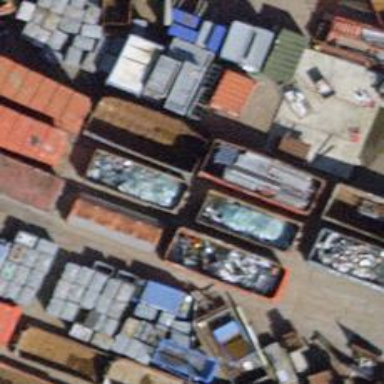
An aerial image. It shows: Recycling center with scrap metal recycling facilities.